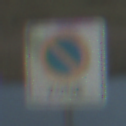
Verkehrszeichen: BeginnEingeschraenktesHalteverbotZone
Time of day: SunriseSunset
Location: Outdoor (RoadRail)
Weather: PartlyCloudy
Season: NotSpecified
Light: Natural